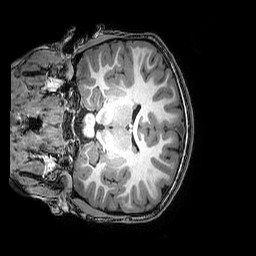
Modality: T1w
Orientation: coronal
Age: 5
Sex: female
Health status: healthy